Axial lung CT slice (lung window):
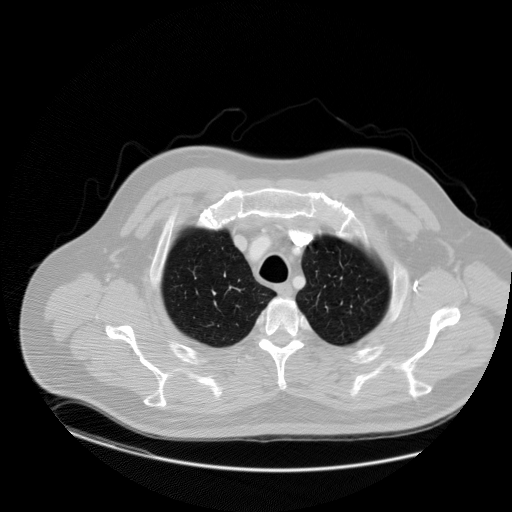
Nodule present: no